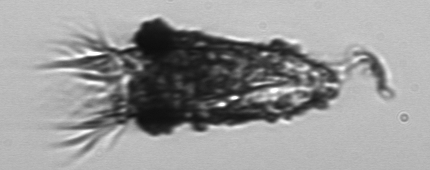
Label: Tintinnopsis